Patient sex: M
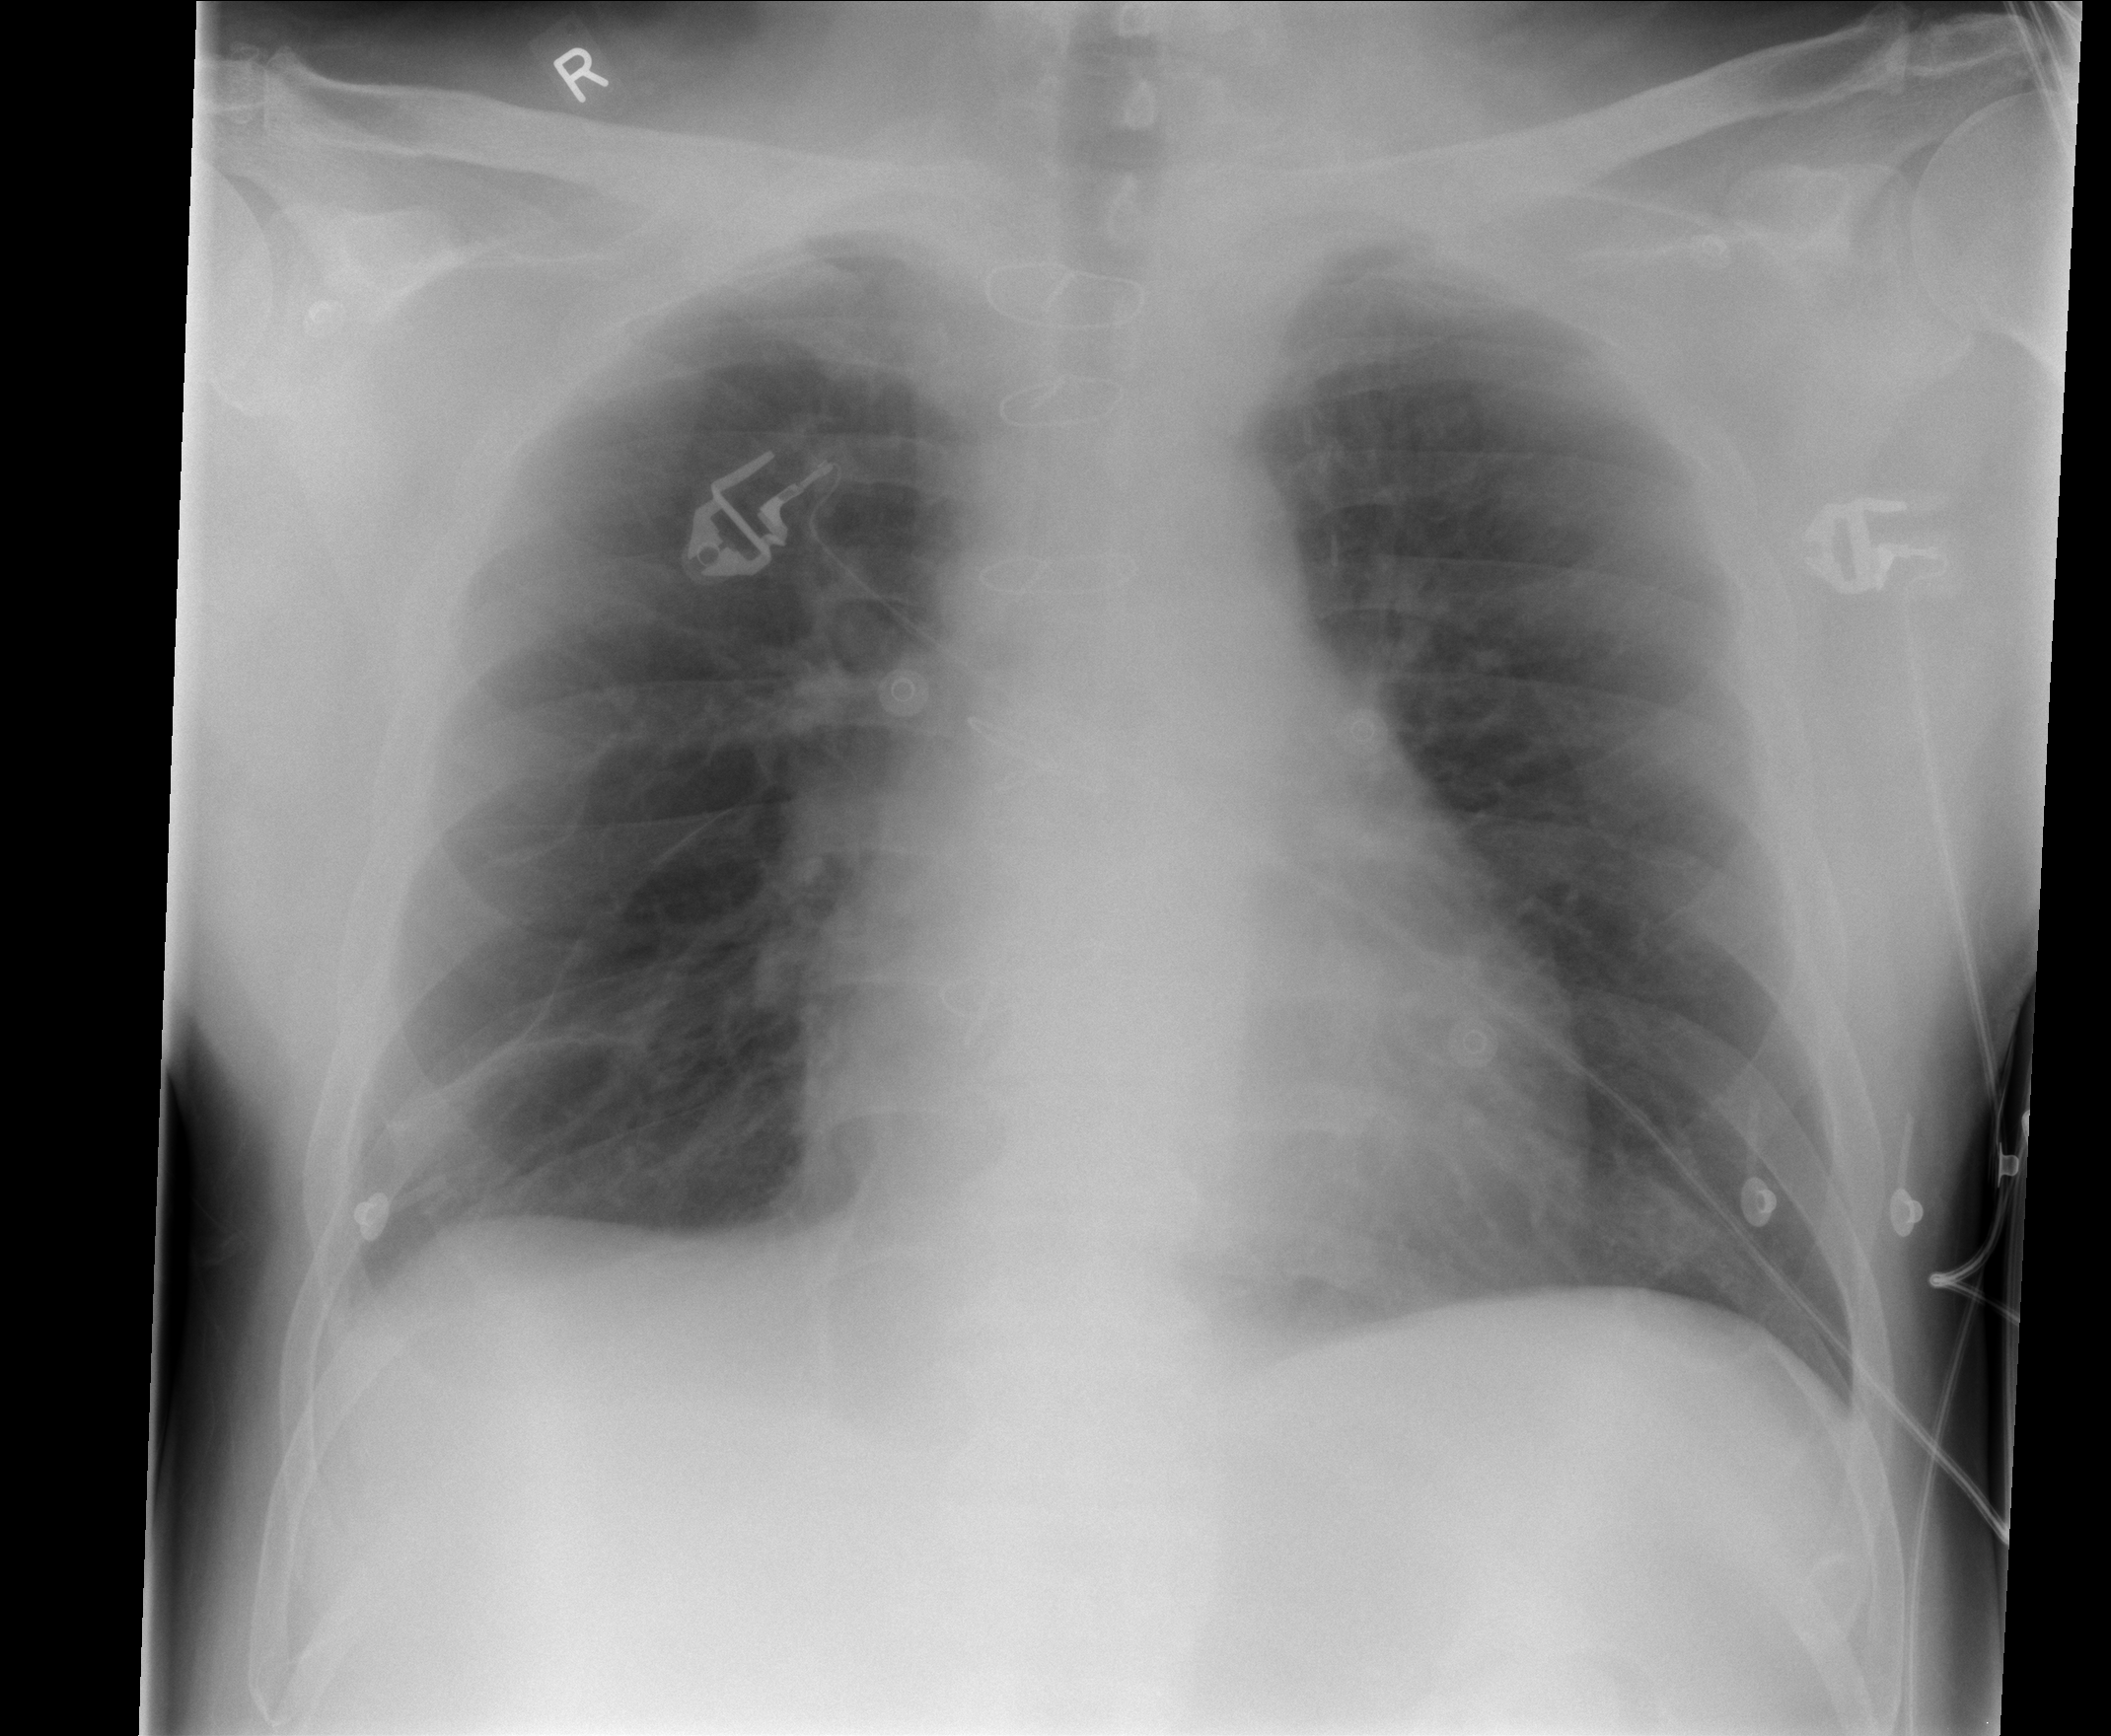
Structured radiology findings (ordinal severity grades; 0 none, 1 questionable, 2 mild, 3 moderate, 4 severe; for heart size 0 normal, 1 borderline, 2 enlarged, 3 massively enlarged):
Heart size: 0
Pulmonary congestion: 0
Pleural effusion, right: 0
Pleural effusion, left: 0
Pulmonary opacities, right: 0
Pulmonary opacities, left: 0
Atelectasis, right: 2
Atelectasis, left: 0